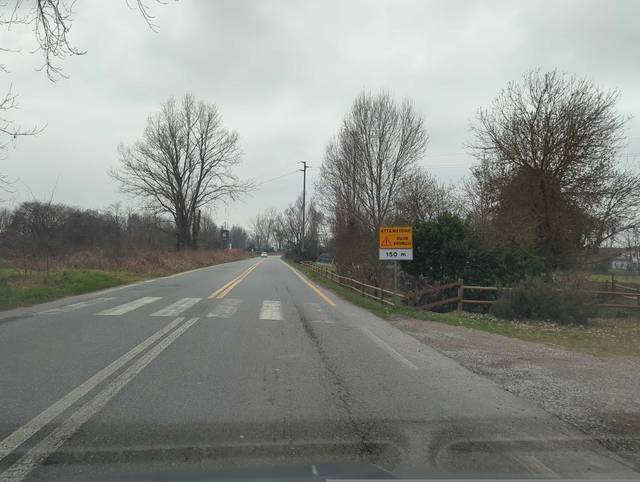
Region: Italy
Coordinates: 45.332, 8.398